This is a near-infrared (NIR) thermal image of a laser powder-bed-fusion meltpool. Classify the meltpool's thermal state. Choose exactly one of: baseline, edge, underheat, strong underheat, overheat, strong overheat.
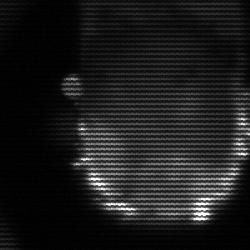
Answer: baseline